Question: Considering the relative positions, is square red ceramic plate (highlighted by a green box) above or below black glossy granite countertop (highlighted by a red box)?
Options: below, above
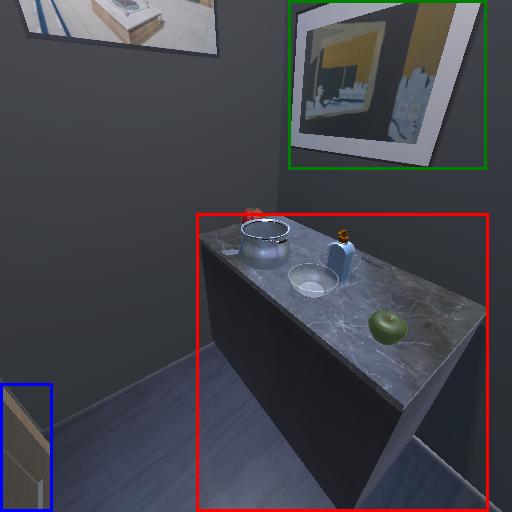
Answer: below